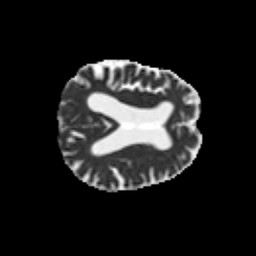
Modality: MD
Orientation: axial
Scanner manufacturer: siemens
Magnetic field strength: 3 T
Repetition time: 6.8 s
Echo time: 0.093 s